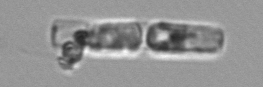
Label: Guinardia_delicatula